Question: I've made the picture to talk less. Hope you will understand.
The problem is that stretching 100% height DIV under other DIV with fixed height doesn't stretch properly.

Here's example to work with: <URL>
css:
'''
.controlling-div {
width: 200px;
height: 200px;
}
.stretching-container-div {
width: 100%;
height: 100%;
}
.fixed-height-div {
height: 40px;
background-color: #ff8811;
border-radius: 20px;
}
.stretching-height-div {
height: 100%;
background-color: #ff2266;
border-radius: 20px;
}
'''
html:
'''
<div class="controlling-div"><!-- width & height can be changed -->
<div class="stretching-container-div"><!-- 100%-container -->
<div class="fixed-height-div"></div><!-- fixed height -->
<div class="stretching-height-div"></div><!-- height 100% - fixed height -->
</div>
</div>
'''
Thanks!
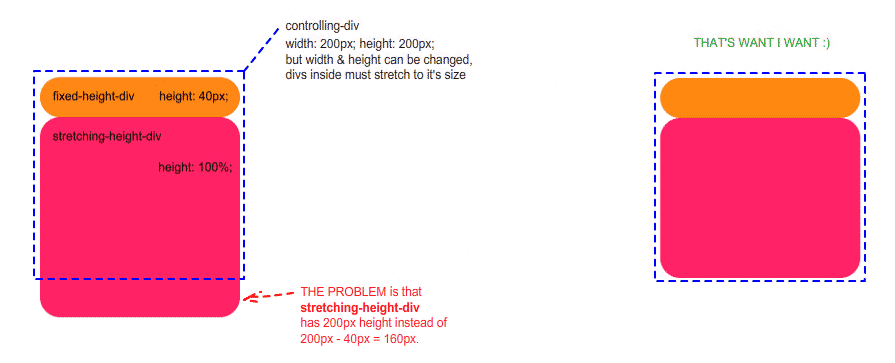
Answer: Use this style for 'stretching-height-div'. Here the Height refers 100% minus 40px(fixed-height-div's height)
It works fine for me. Here is a <URL>
'''
.stretching-height-div {
height: -moz-calc(100% - 40px); /* Firefox */
height: -webkit-calc(100% - 40px); /* Chrome, Safari */
height: calc(100% - 40px); /* IE9+ and future browsers */
background-color: #ff2266;
border-radius: 20px;
}
'''